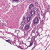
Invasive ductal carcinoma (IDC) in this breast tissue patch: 0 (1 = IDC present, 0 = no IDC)